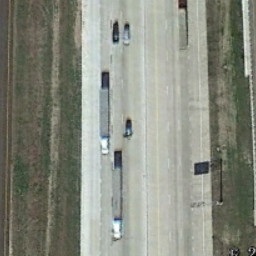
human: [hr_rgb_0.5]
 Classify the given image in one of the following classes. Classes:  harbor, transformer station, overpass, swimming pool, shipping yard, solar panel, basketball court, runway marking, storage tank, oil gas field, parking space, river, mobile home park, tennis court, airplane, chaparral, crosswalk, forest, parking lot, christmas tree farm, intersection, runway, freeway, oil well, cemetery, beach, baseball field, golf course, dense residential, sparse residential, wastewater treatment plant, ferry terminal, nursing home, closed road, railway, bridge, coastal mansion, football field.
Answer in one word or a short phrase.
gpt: freeway